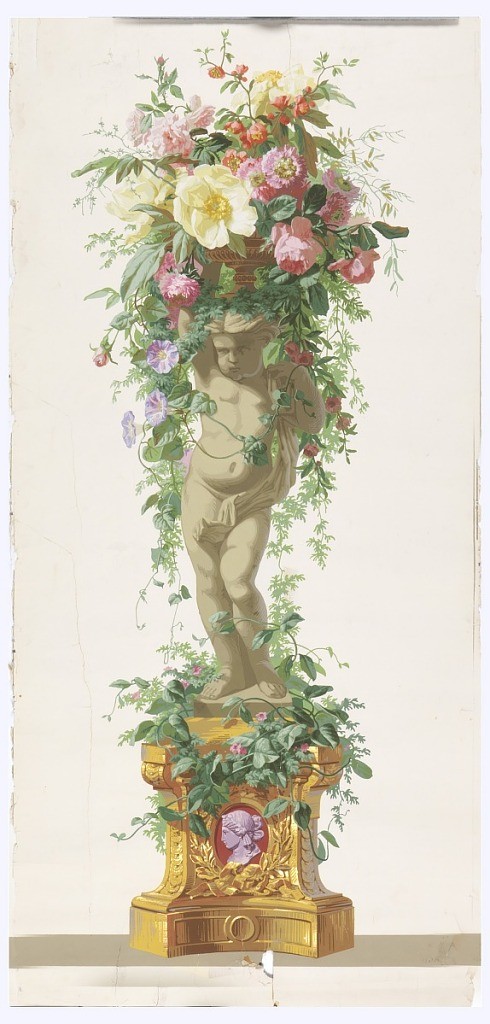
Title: Decor galerie de Flore
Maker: Jules Desfossé, French, active 1851 - 1863
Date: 1856–57
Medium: Block-printed paper
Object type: Decorative panel
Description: Statue of an infant supporting a basket of flowers with burgundy and lavendar cameo in base. Putti is facing left, standing on a vine-covered pedestal. Gold highlights. Printed on white ground.